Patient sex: F
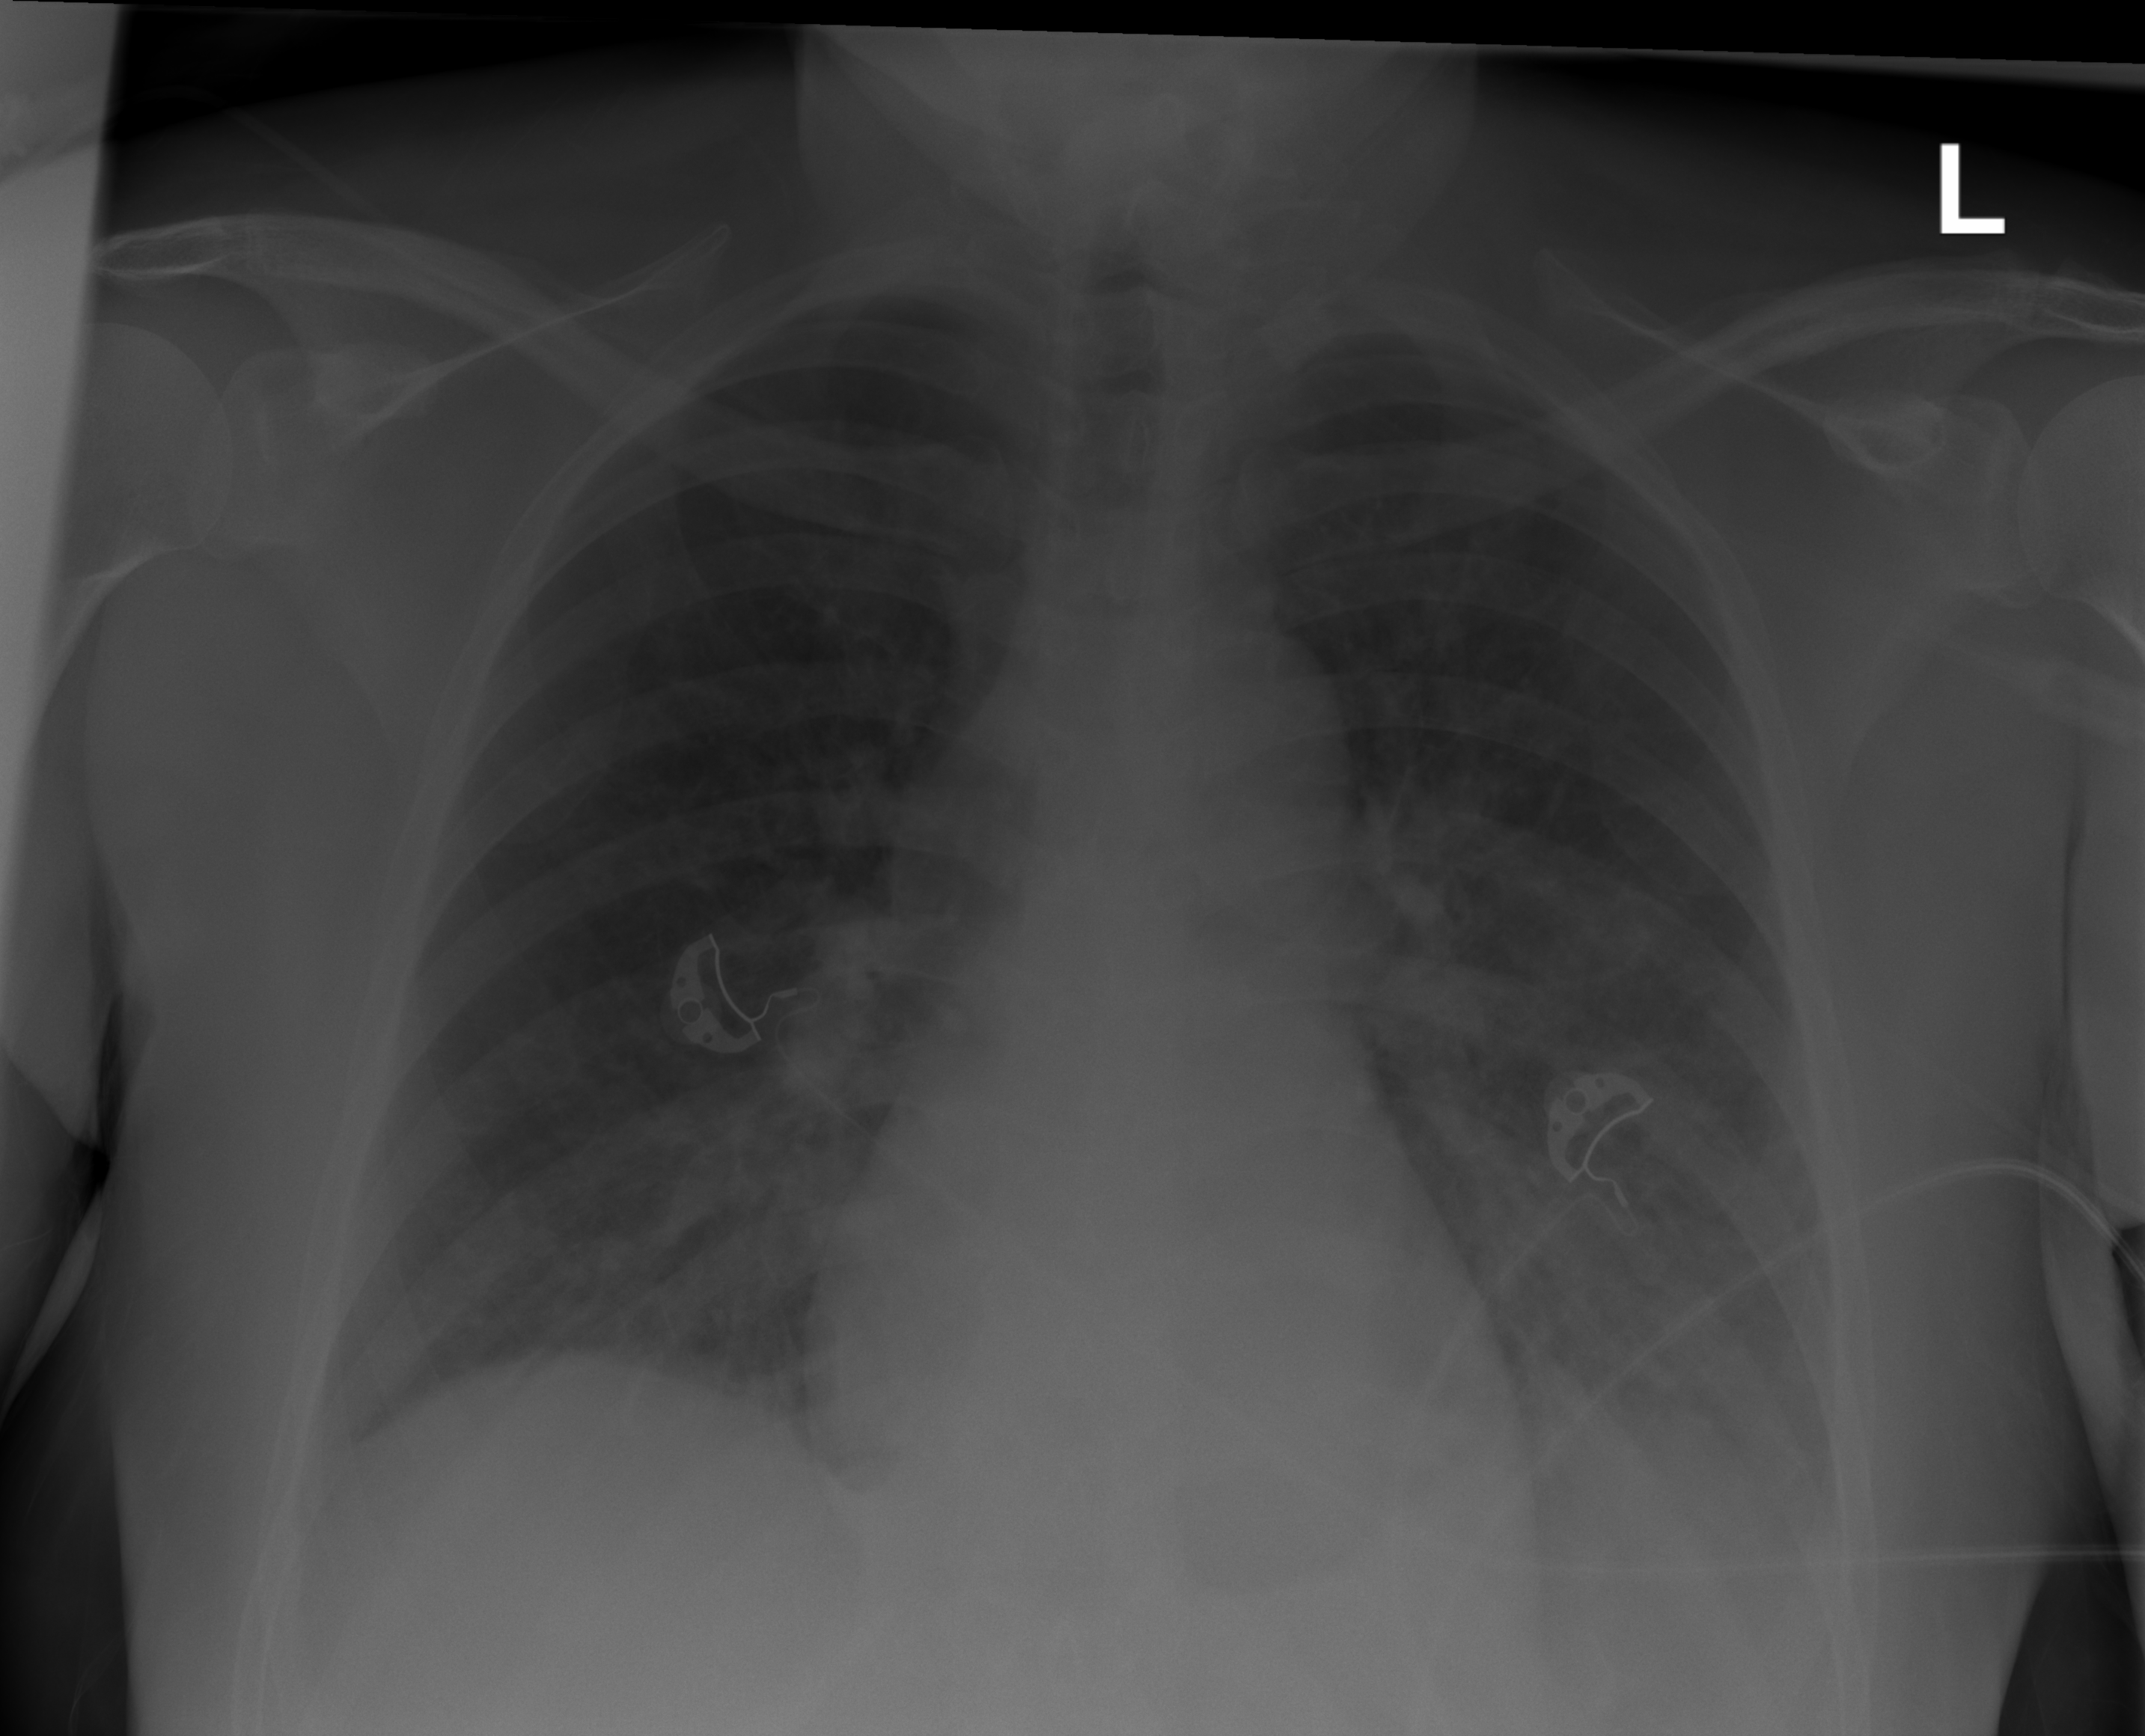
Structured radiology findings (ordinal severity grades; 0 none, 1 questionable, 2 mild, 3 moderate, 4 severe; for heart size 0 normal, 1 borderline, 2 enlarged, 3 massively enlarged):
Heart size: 0
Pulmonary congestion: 0
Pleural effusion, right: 0
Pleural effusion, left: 2
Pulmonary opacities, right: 0
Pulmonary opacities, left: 2
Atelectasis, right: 0
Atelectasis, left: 2